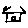
Label: house